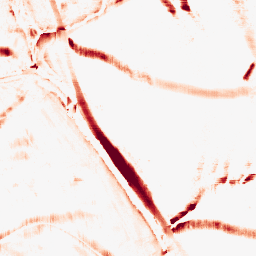
Category: morphological
Decomposition family: morphological_square
Decomposition parameters: operation: opening
size: 15
Upsampling method: lanczos
Upsampling parameters: scale: 8
Upsampling scale: 8